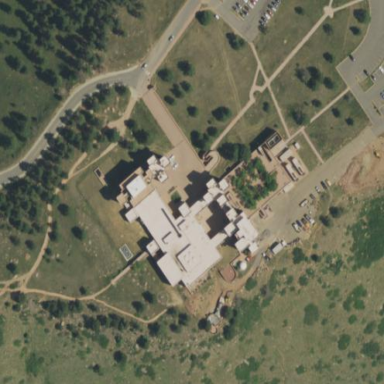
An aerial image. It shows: Government building.